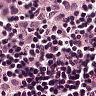
Metastatic tissue present: no